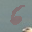
Label: 6